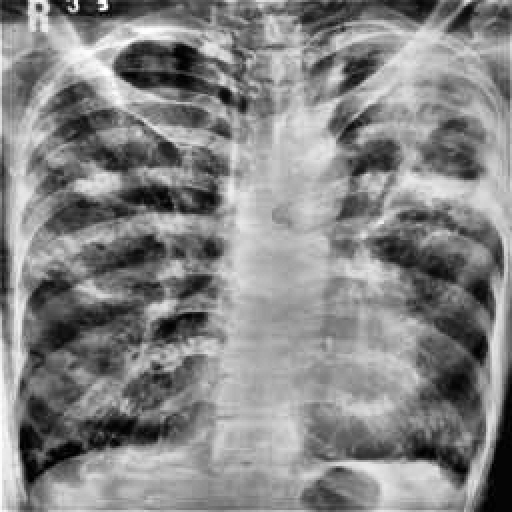
Finding: TUBERCULOSIS